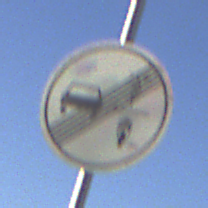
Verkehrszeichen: EndeVerbotUeberholenEinspurigeFahrzeuge
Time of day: SunriseSunset
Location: Outdoor (Nature)
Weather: PartlyCloudy
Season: NotSpecified
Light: Natural